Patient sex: M
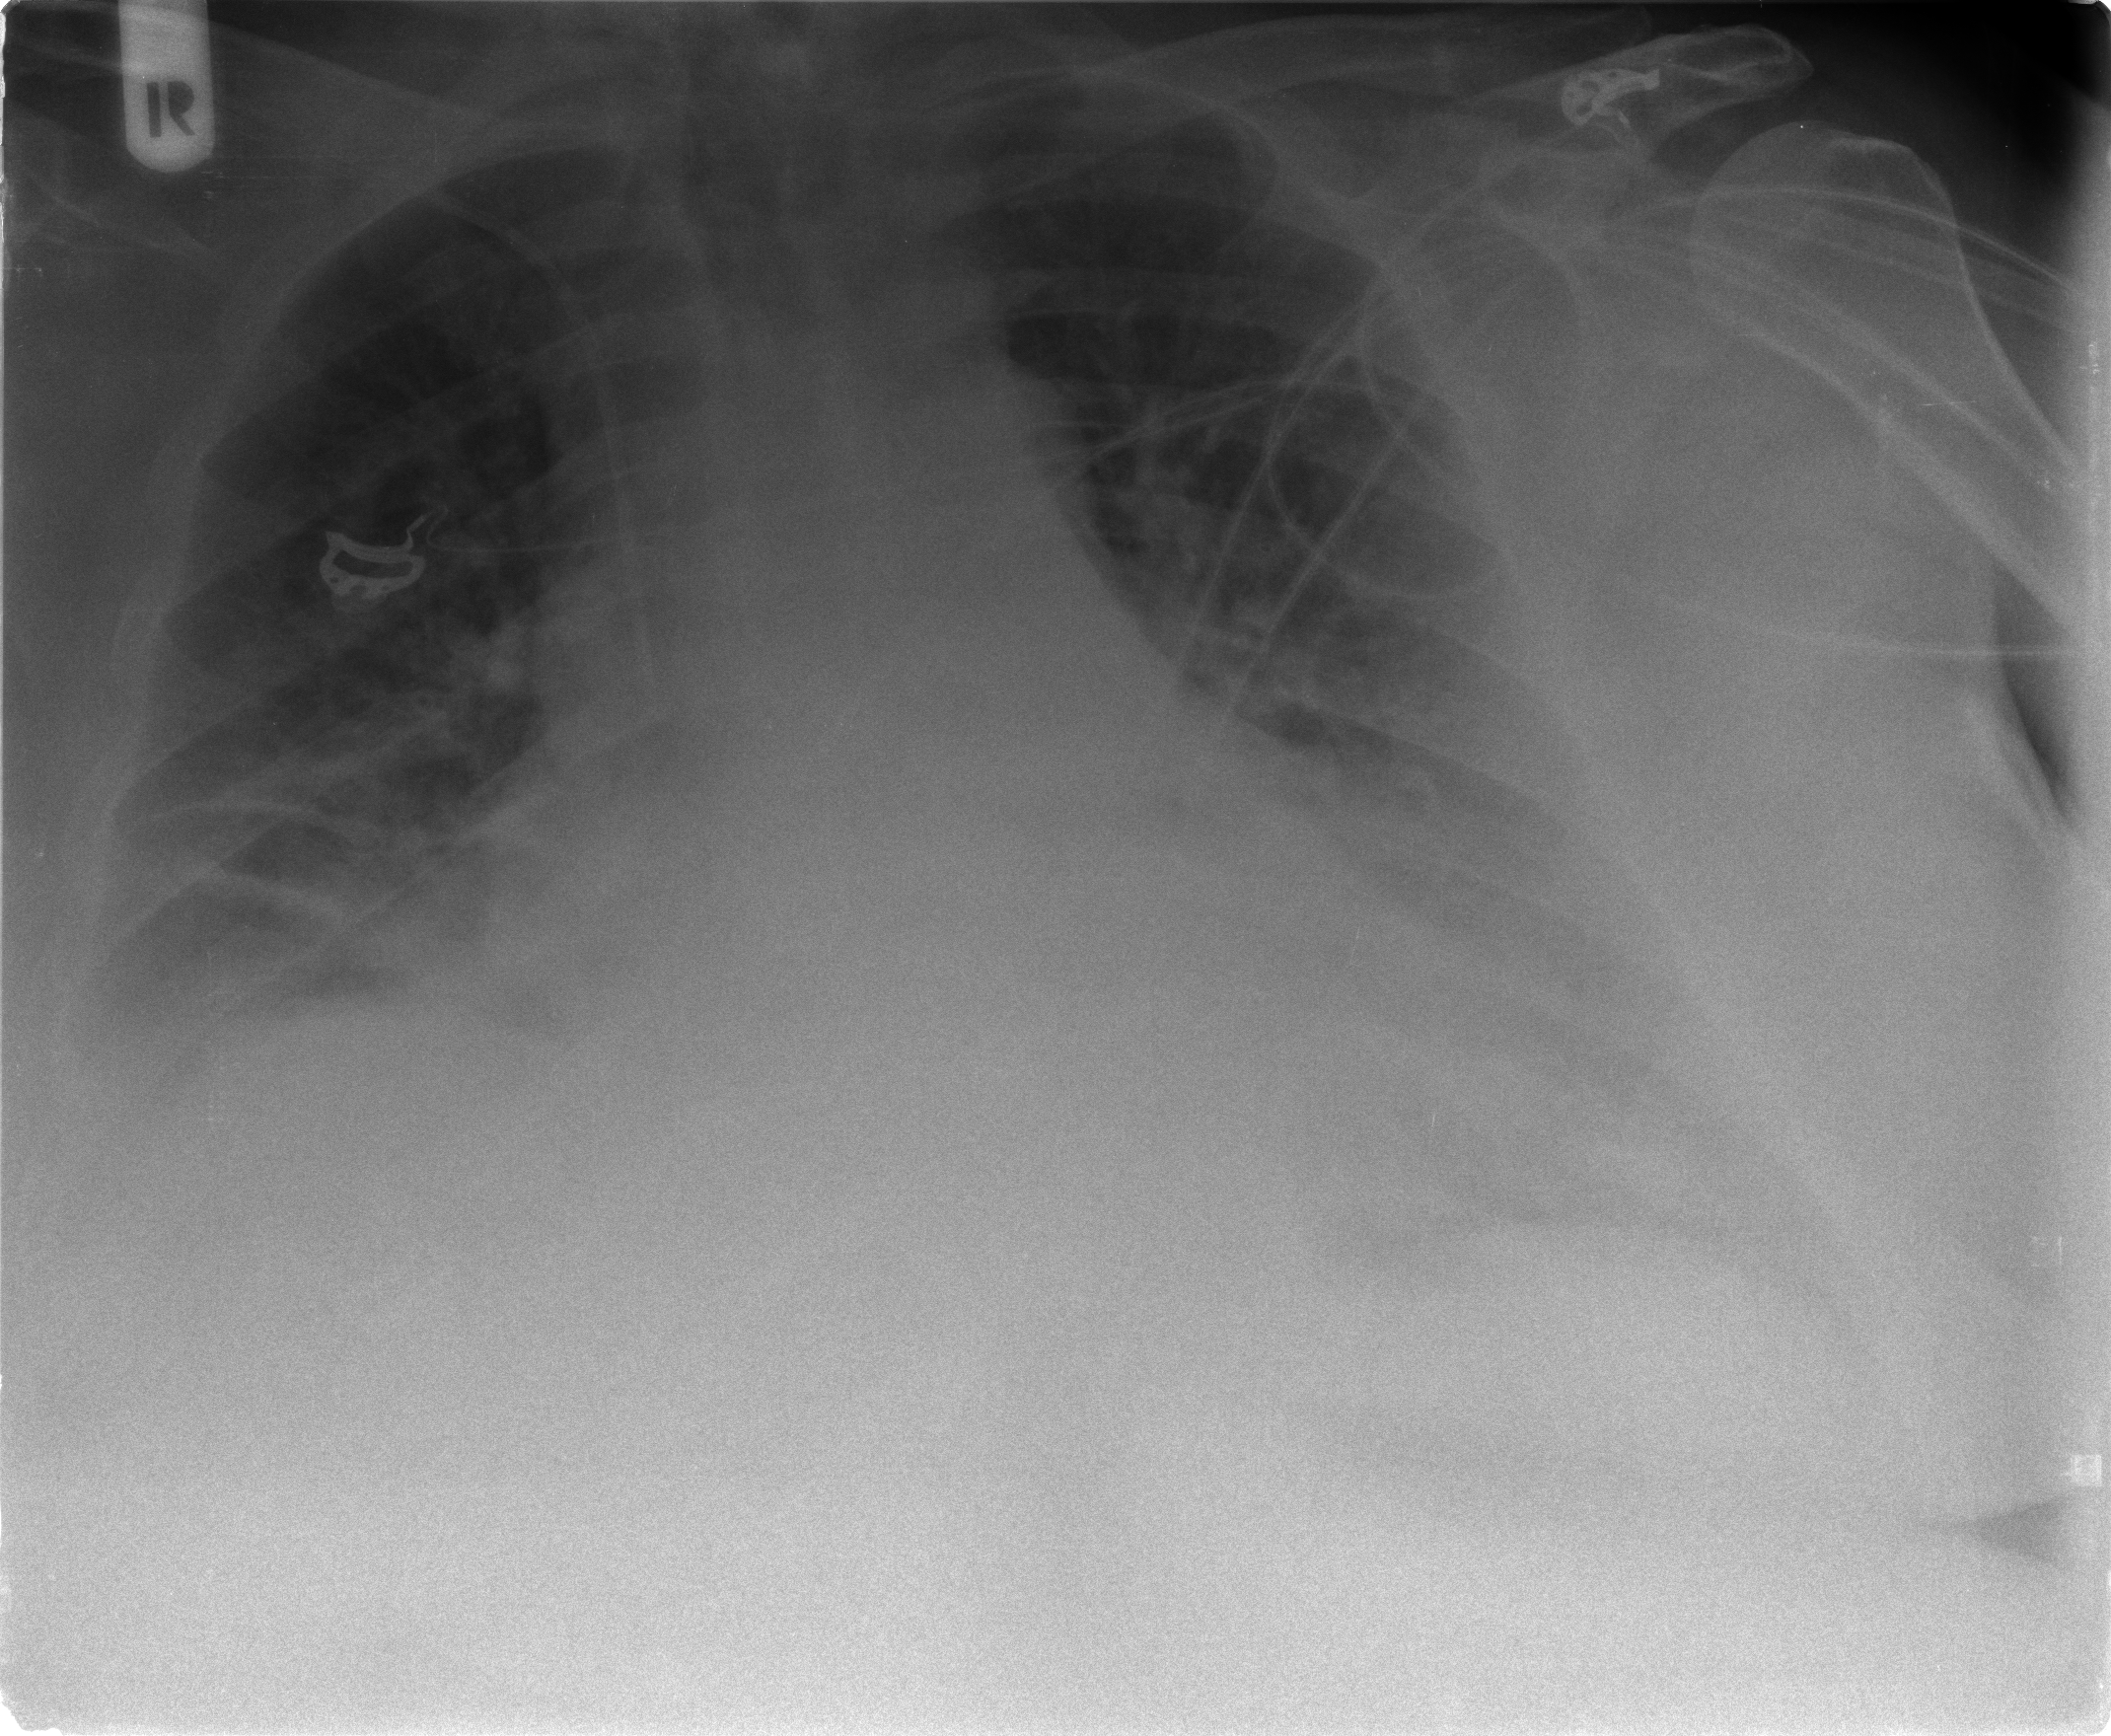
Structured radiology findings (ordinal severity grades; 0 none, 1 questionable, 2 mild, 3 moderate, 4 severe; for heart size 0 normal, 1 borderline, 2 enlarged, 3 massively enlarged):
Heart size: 2
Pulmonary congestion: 3
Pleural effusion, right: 2
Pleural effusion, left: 3
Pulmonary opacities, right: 1
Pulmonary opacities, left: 1
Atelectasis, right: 2
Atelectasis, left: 2